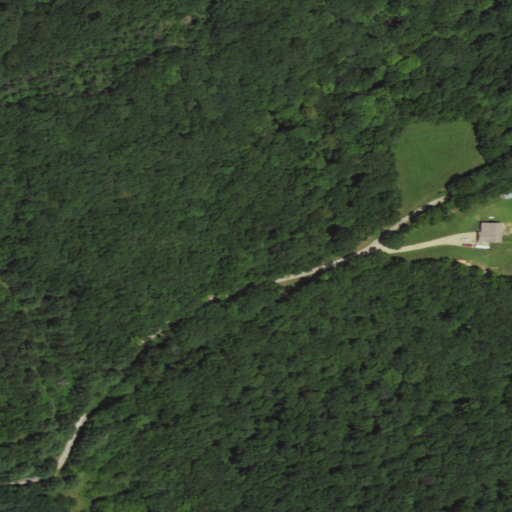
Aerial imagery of mountain in Illinois named Dean Hills containing deciduous forest, open development, mixed forest, and pasture